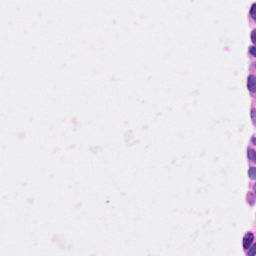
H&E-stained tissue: Breast